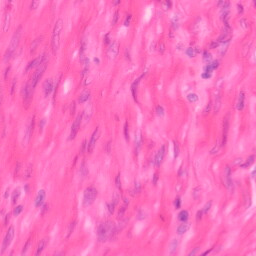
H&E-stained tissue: Colon